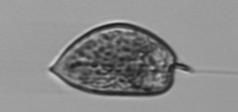
Label: Prorocentrum_micans